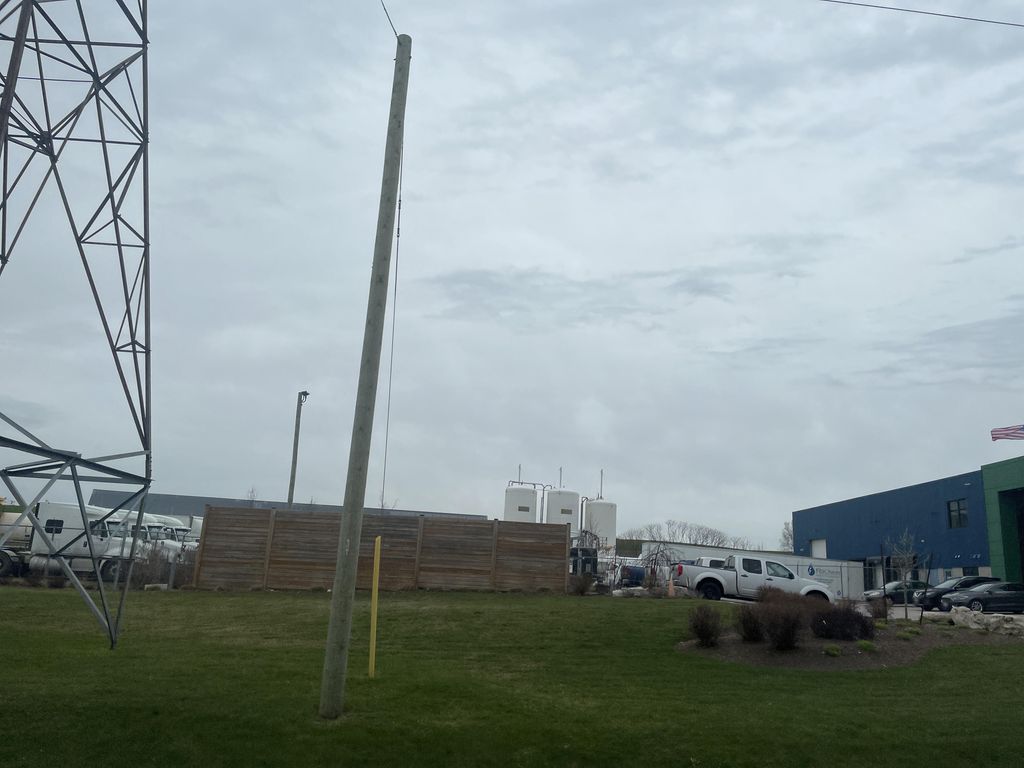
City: kitchener-waterloo